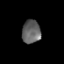
Tissue: prostate
Cell type: T cells
Senescence score: 0.261
Nuclear area (px): 424
Mean DAPI intensity: 99.54